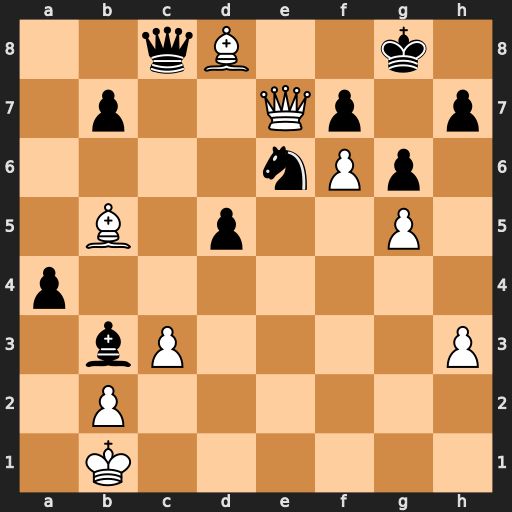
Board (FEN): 2qB2k1/1p2Qp1p/4nPp1/1B1p2P1/p7/1bP4P/1P6/1K6
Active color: w
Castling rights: -
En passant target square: -
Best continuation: Be8 Nxd8 Bd7